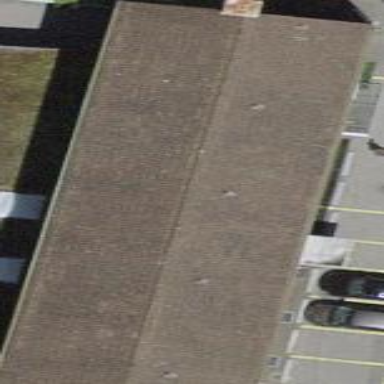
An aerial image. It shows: Building with gabled roof.